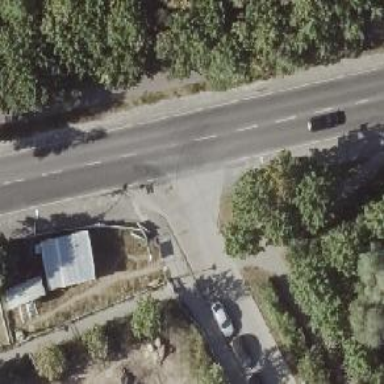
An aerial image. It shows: Unmarked crossing on the road.